Question: For 'Ext.tree.Panel' nodes, arrow button is not displayed, even though useArrow property is used. While doing moveover the left of the nodes, pointer is displaying, but the visibility of arrow is false.
How can I solve this issue ??
Giving below the code, I used.
'''
Ext.create('Ext.tree.Panel', {
useArrows: true,
autoScroll: false,
animate: true,
enableDD: false,
title: 'Configuration',
width: 200,
height: 150,
rootVisible: false,
store: [{
root: {
expanded: true,
children: [{
text: "Configure Application",
expanded: true,
children: [{
text: "Manage Application",
leaf: true
}, {
text: "Scenario",
leaf: true
}]
}, {
text: "User Configuration",
expanded: true,
children: [{
text: "Manage User",
leaf: true
}, {
text: "User rights",
leaf: true
}]
}, {
text: "Test Configuration",
leaf: true,
children: [{
text: "Manage User",
leaf: true
}, {
text: "User rights",
leaf: true
}]
}]
}
}]
});
'''
Attaching the screenshot of the UI tree.
]
I am using extjs-4.2.2
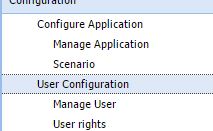
Answer: I changed your store definition and now it shows arrows as expected if useArrows property is set to true in config json.
You can try that in sencha fiddle.
'''
var root = {
expanded: true,
children: [{
text: "Configure Application",
expanded: true,
children: [{
text: "Manage Application",
leaf: true
}, {
text: "Scenario",
leaf: true
}]
}, {
text: "User Configuration",
expanded: true,
children: [{
text: "Manage User",
leaf: true
}, {
text: "User rights",
leaf: true
}]
}, {
text: "Test Configuration",
leaf: true,
children: [{
text: "Manage User",
leaf: true
}, {
text: "User rights",
leaf: true
}]
}]
};
Ext.application({
name: 'Fiddle',
launch: function() {
Ext.create('Ext.tree.Panel', {
useArrows: true,
autoScroll: false,
animate: true,
enableDD: false,
title: 'Configuration',
width: 400,
height: 400,
renderTo: Ext.getBody(),
rootVisible: false,
store: Ext.create('Ext.data.TreeStore', {
root: root
})
});
}
});
'''